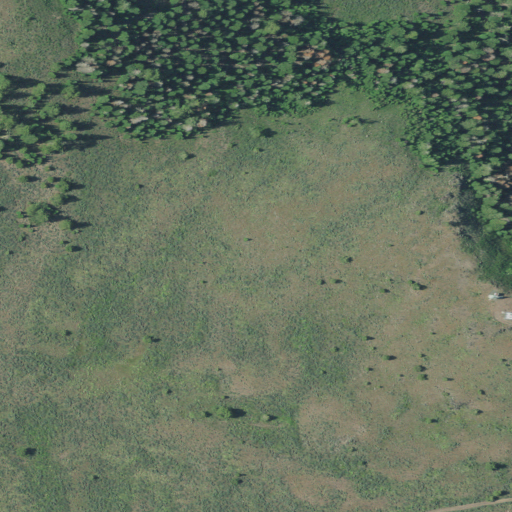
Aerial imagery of mountain in Oregon named King Mountain containing shrub and evergreen forest